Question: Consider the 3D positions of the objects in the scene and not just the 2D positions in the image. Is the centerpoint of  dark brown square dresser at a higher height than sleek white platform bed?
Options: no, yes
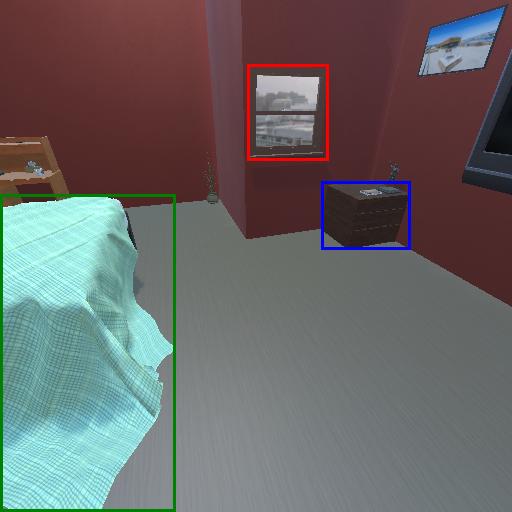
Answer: no